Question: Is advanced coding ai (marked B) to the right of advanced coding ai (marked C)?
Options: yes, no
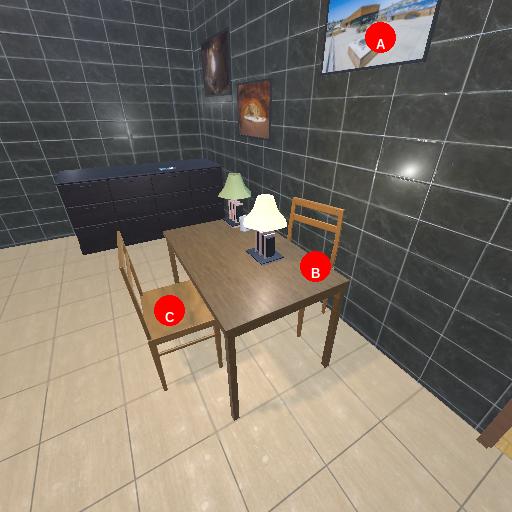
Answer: yes